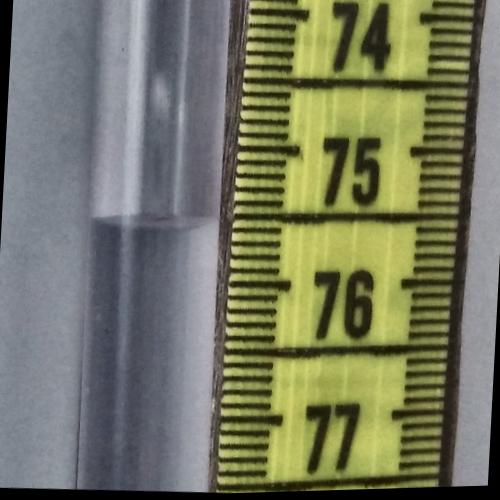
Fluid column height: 75.6 cm